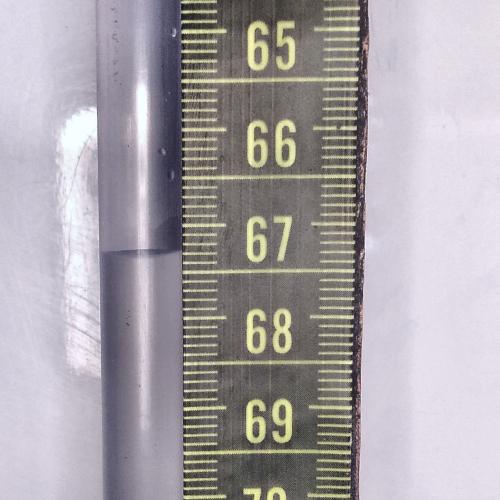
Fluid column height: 67.3 cm